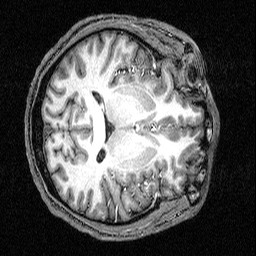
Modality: T1w
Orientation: axial
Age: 30
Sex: male
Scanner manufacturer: siemens
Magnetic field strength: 3 T
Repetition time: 2.5 s
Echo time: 0.00393 s